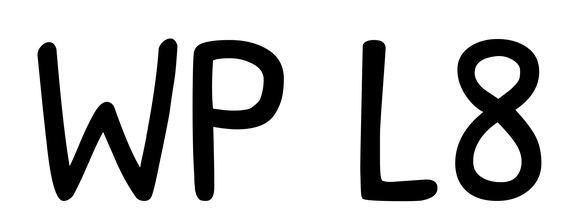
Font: PatrickHand-Regular